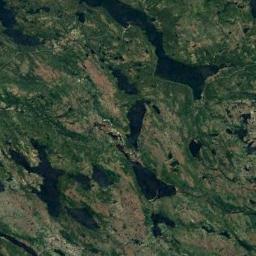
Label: wetland